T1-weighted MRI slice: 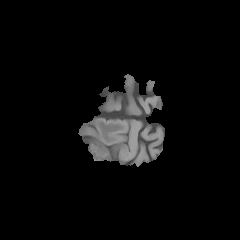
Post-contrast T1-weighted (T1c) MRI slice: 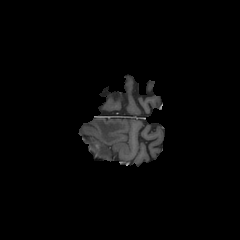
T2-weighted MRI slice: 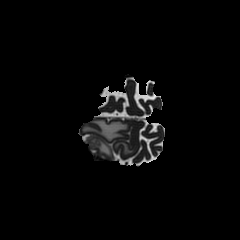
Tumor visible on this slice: yes